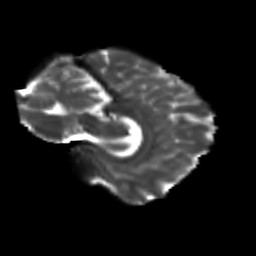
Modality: T2w
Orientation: sagittal
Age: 26
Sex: female
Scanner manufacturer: siemens
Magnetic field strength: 3 T
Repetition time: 3.5 s
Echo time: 0.104 s